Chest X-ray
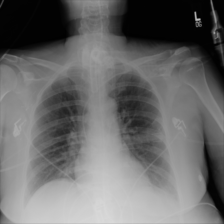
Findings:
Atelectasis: negative
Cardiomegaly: negative
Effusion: negative
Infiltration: negative
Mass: negative
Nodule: negative
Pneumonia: negative
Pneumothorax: negative
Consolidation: negative
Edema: negative
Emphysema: negative
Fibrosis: negative
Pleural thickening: negative
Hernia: negative